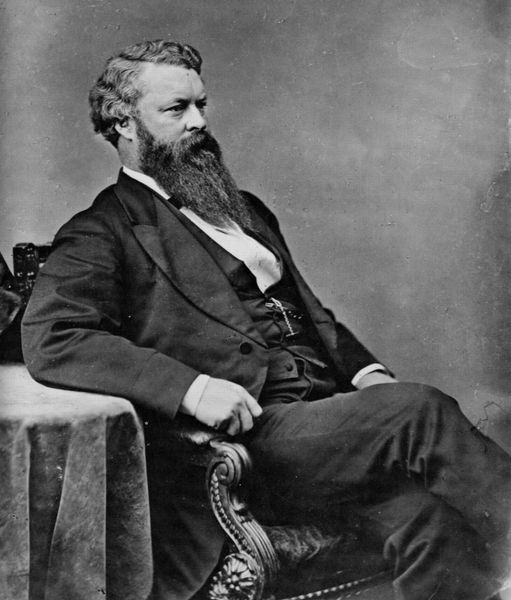
Titel: William Belknap
Künstler: Mathew B. Brady
Schlagwörter: hand, mann, weiß, sitzen, grau, holz, nase, ohr, profil, schwarz, stuhl, tisch, blick, anzug, bart, hemd, hose, jacke, wand, augen, kragen, samt, herr, portrait, porträt, tischdecke, haare, sessel, person, locken, haltung, frack, sitzende, ernst, streng, fliege, jackett, sakko, weste, foto, fotografie, lehnstuhl, schwarz weiss, uhrenkette, bürgerlich, dreiteiler, taschenuhr, berühmt, eportrait